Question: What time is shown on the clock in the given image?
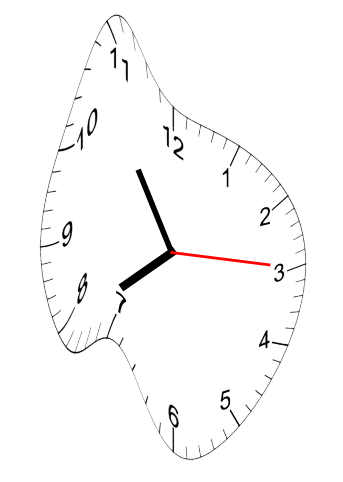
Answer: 07:54:15